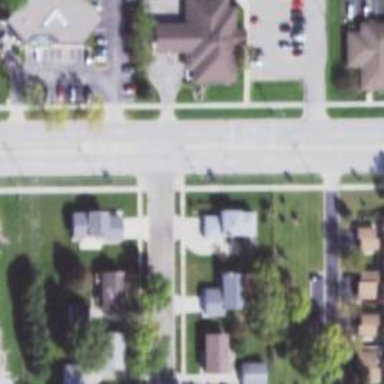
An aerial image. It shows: Residential road with asphalt surface and separate sidewalk.